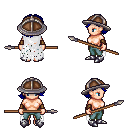
a pixel art fantasy rpg character, female body template, human, light skin, white tattered cape, teal pants, blue swoop hairstyle, chain helm, leather bracers, metal boots, spear, four views (front, back, left, right), 2x2 character sprite sheet, small pixel art, hard edges, no anti-aliasing